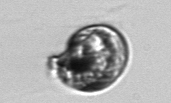
Label: Proterythropsis